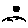
Label: moon